Field crop: maize
Growth stage: 2
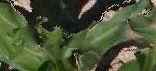
Species: maize